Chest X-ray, AP view. Patient: 33 years old, sex F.
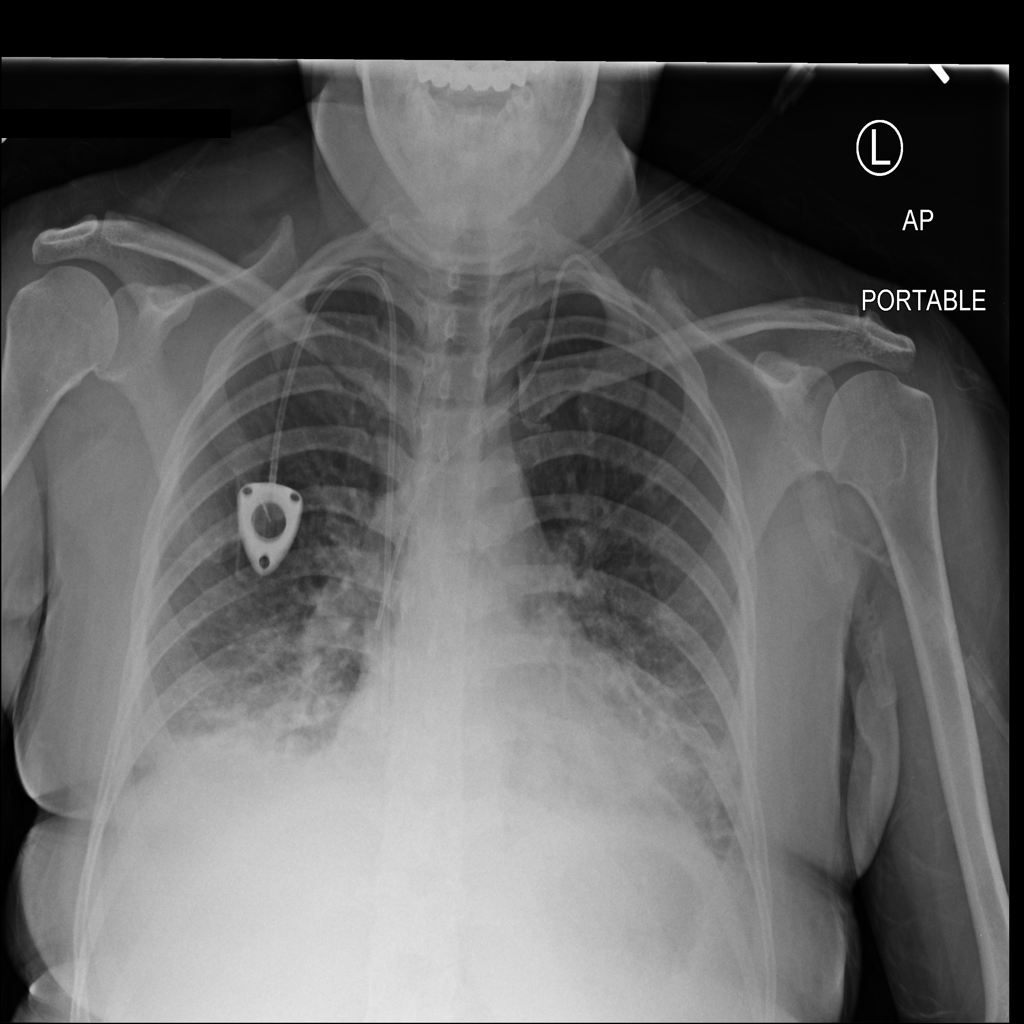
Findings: Atelectasis, Effusion, Infiltration